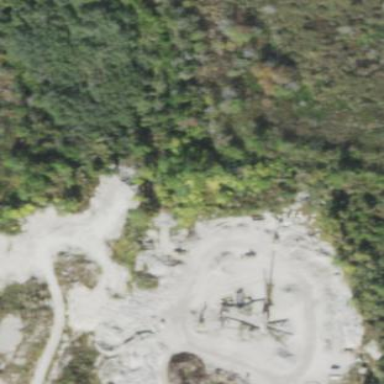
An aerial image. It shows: Quarry used for extracting concrete resource.